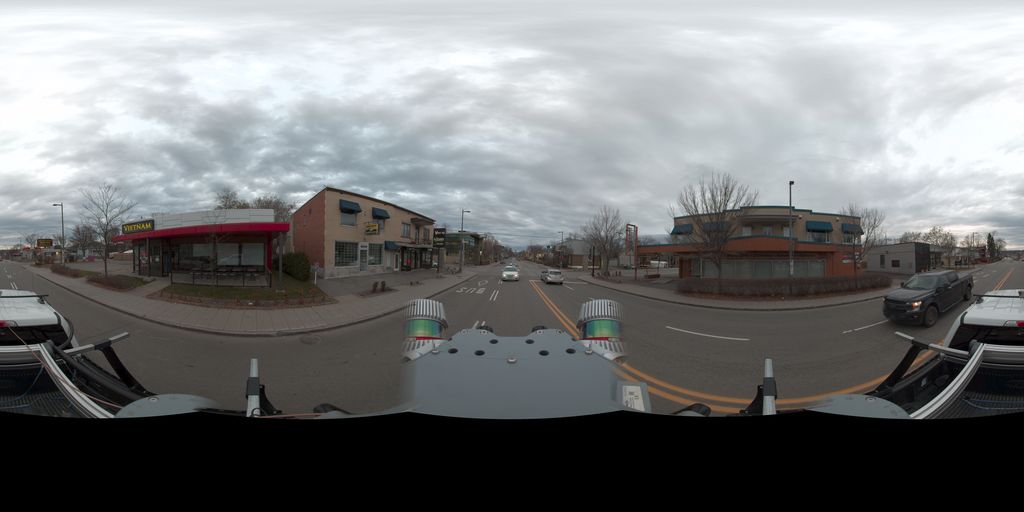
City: quebec_city